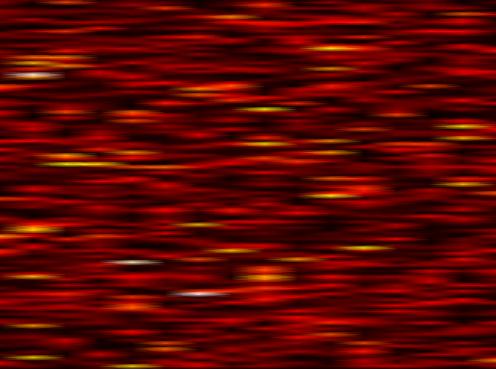
Label: FBMC